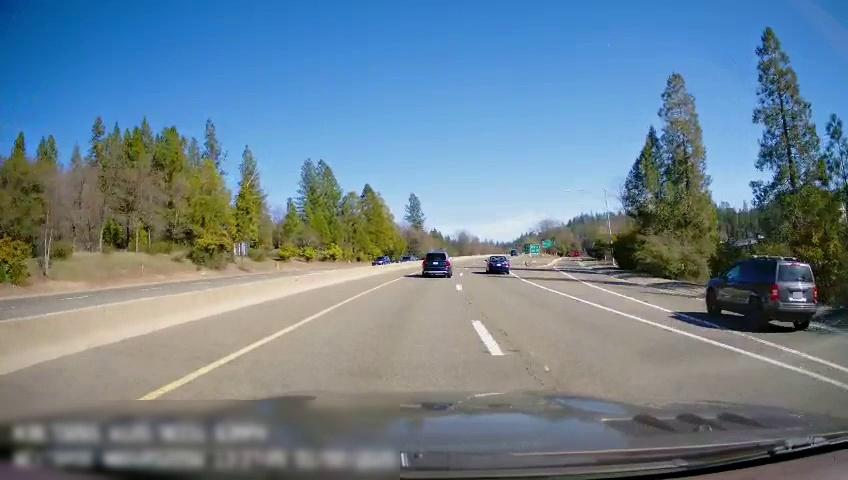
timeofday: Day
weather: Sunny
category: Drivable Space
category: Drivable Space
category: Vehicles | SUV
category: Vehicles | SUV
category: Vehicles | Car
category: Vehicles | SUV
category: Vehicles | SUV
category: Lanes | Current Lane
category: Lanes | Current Lane
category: Lanes | Alternate Lane
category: Lanes | Alternate Lane
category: Lanes | Alternate Lane
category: Lanes | Opposite Lane
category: Traffic | Signs